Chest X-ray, PA view. Patient: 61 years old, sex M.
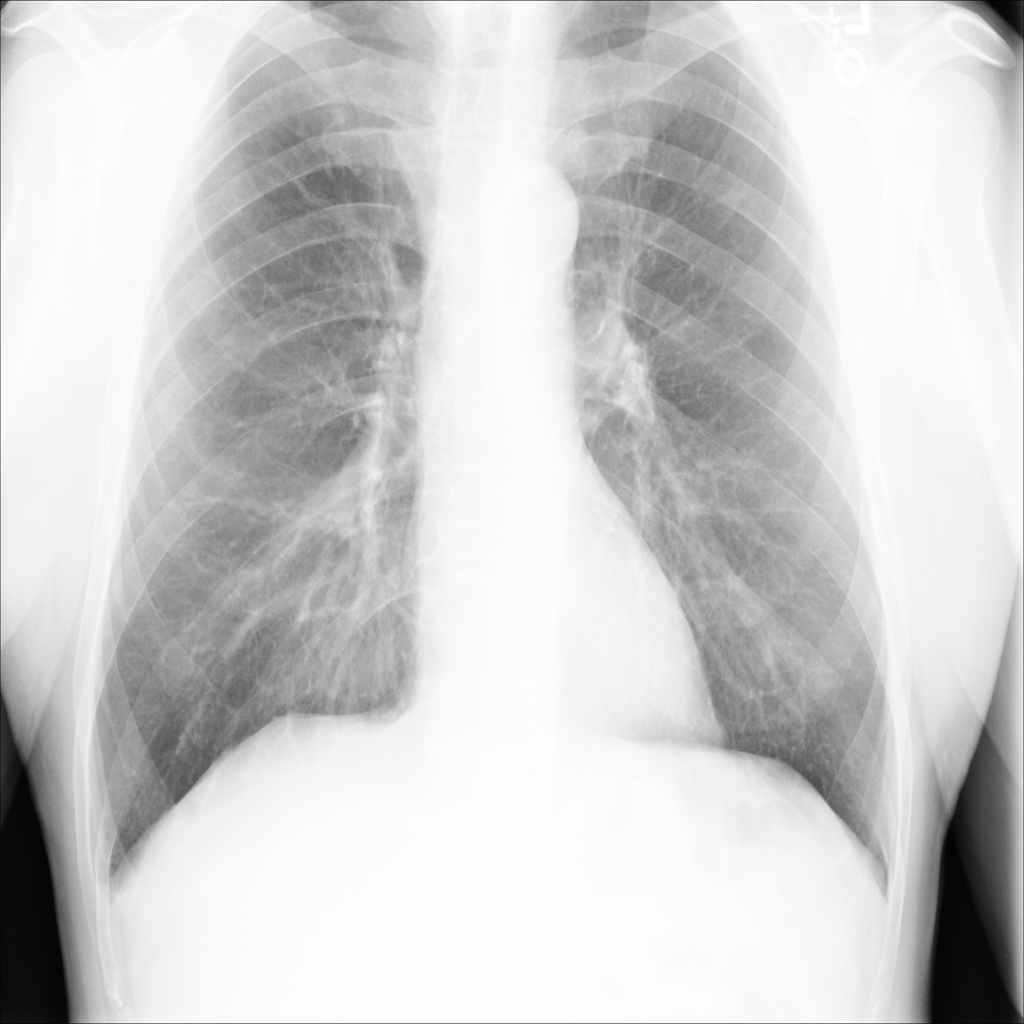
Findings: No Finding